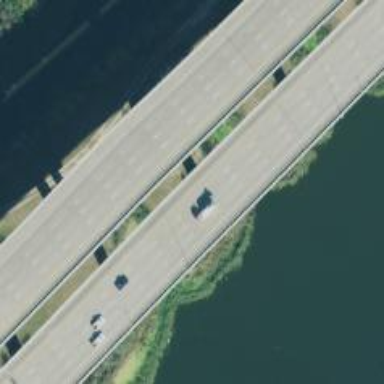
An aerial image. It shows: Suspension bridge on motorway.